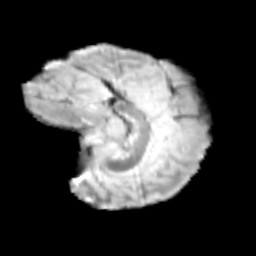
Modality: T2w
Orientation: sagittal
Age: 12
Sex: male
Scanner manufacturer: siemens
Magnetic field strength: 3 T
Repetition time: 3.8 s
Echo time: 0.07 s